Aerial crown-view tile of a tropical tree (Barro Colorado Island, Panama), acquired 20250818:
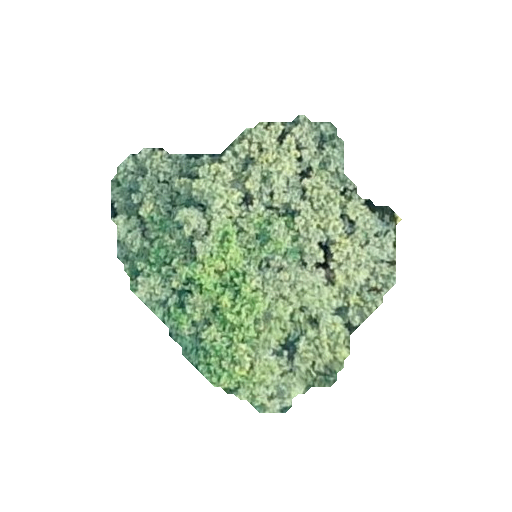
Species: Apeiba membranacea
GBIF accepted scientific name: Apeiba membranacea
Crown area: 82.221 m²